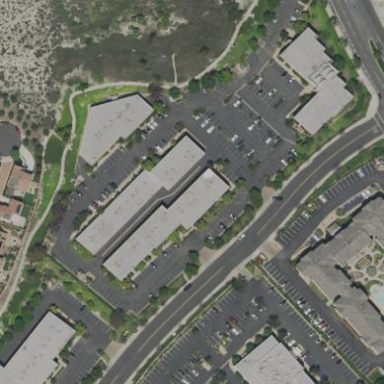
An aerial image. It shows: Commercial building.